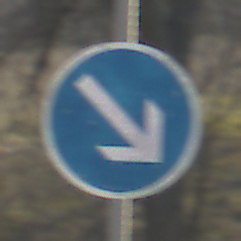
Verkehrszeichen: VorgeschriebeneVorbeifahrtRechts
Umgebung: Outdoor, Nature
Tageszeit: MorningAfternoon
Wetter: Clear
Licht: Natural
Jahreszeit: NotSpecified
Kontrast: HighContrast